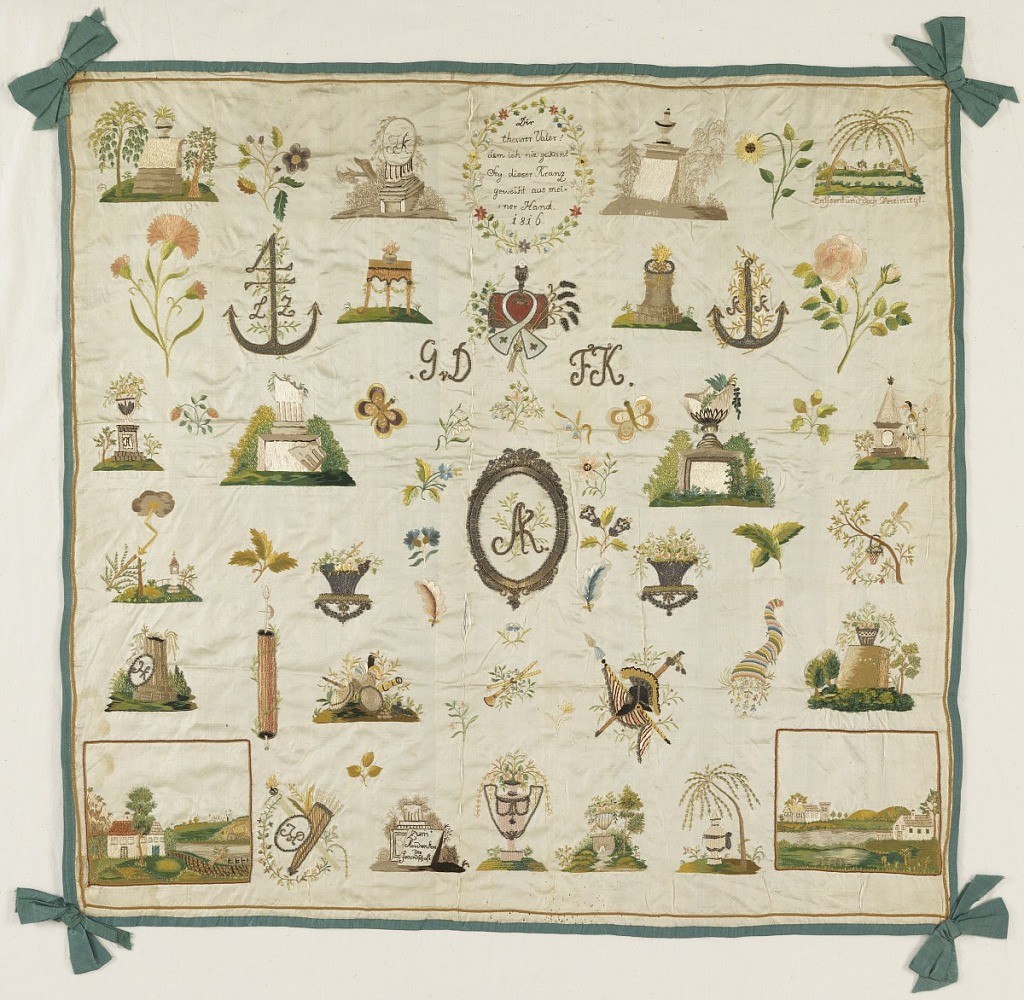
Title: Sampler
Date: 1816
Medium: silk, metal-wrapped silk, and flat metal strip embroidery on silk foundation Technique: embroidered in chain, stem, satin, running, couching, knots, and back stitches on plain weave foundation
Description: Isolated memorial and floral motifs mounted on green silk.  German text "Dir theurer Vateri demich nie gekant Sey dieser Kranz geweit aus meiner Hand 1816." "To you dear father, whom I never knew, this wreath made by my own hand."  "Entfernfund doch Vereiniegt." "Going away from union."  "Zum Andenken dez freundschaht."